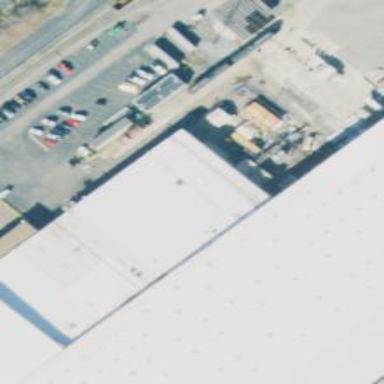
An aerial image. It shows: Building.